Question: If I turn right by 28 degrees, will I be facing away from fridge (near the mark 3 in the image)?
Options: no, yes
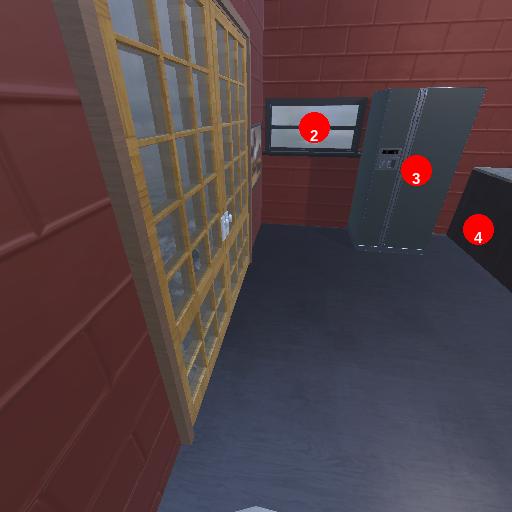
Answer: no